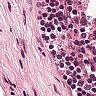
Metastatic tissue present: no